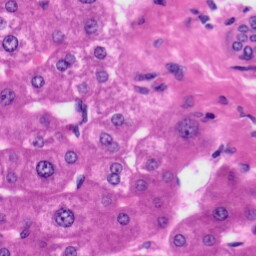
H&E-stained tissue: Liver